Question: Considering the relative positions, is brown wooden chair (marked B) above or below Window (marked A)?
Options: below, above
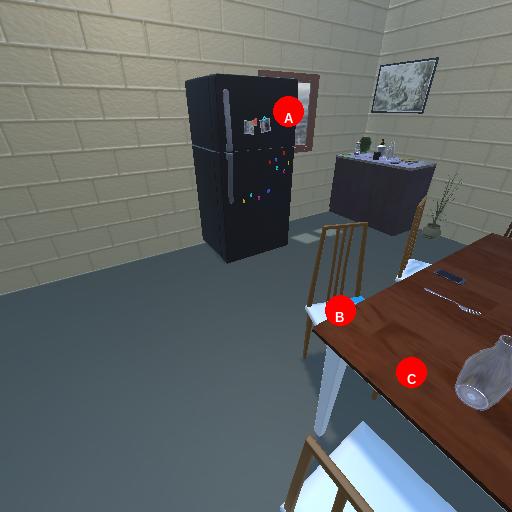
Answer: below